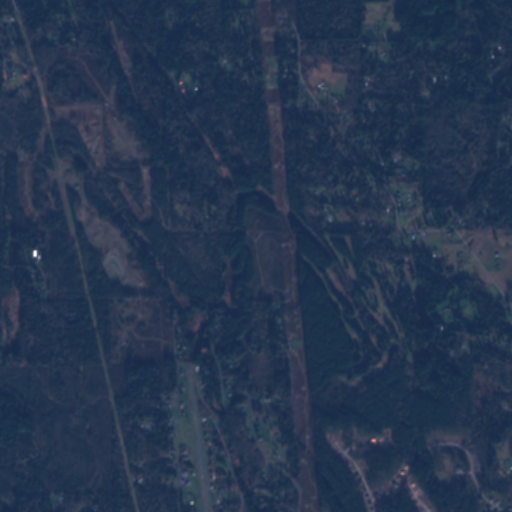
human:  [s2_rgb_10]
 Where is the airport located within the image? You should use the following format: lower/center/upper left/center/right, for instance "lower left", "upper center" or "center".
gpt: The airport is located in the lower center of the image.
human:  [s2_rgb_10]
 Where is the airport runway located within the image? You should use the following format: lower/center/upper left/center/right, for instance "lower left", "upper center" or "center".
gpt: The airport runway is located in the lower center of the image.
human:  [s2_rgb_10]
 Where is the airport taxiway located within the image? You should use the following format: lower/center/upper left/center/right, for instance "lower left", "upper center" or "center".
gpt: The airport taxiway is located in the lower center of the image.
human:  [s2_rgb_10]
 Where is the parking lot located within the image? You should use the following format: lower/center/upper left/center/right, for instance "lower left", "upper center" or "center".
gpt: There is no parking lot in the image.